Current action and preconditions to check: trajectory_clear

Your task: For each precondition in the list above, predict whether it will hold at this action.

Consider the current scene as observed from the mobile robot's camera, and analyze the predicted future states of all dynamic agents (e.g., people, animals, vehicles, or any moving entities) within the NEXT SECOND.

IMPORTANT: Only answer "very likely" if you are absolutely certain—based on strong, clear evidence—that a dynamic agent will violate the precondition in the predicted future state. Do NOT answer "very likely" for unlikely, ambiguous, or low-probability risks.

Ask yourself for each precondition: Is there a high probability, with clear and convincing evidence, that the predicted future states of any dynamic agent will interfere with the predicted future state of the currently executing action within the NEXT SECOND, causing that precondition to fail?

Assess the risk level based on these predictions. Use "likely" or "very likely" if motions create a clear risk of interference.

Use "neutral" or "improbable" if agents are nearby but their predicted paths are clearly diverging or non-conflicting.

Failure Risk Categories: "very improbable", "improbable", "neutral", "likely", "very likely"

Answer Format: Output ONLY the probability_of_failure value from these categories: "very improbable", "improbable", "neutral", "likely", "very likely"

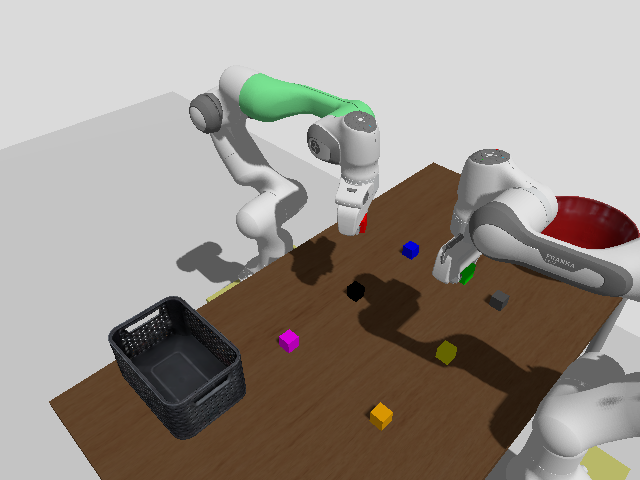

Answer: improbable